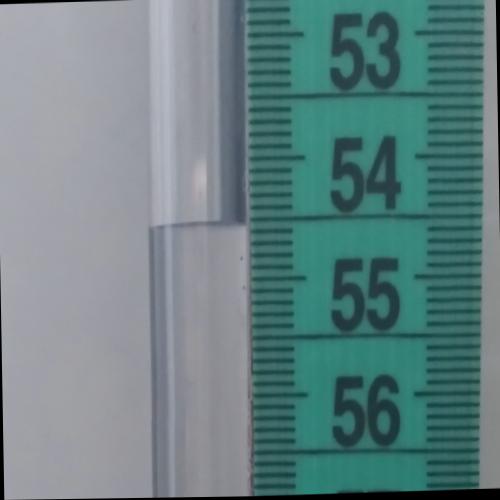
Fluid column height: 54.5 cm